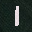
Label: 1